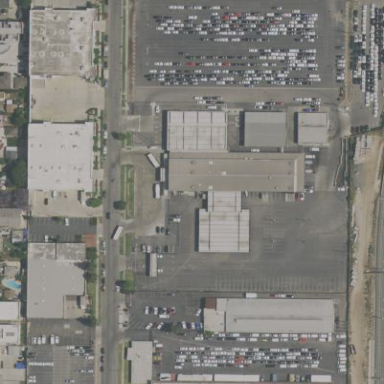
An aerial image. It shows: Commercial building.